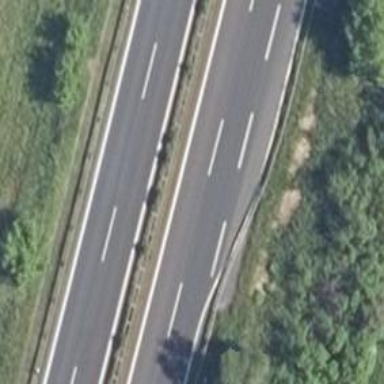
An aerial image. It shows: Asphalt motorway.